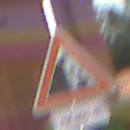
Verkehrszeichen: SteinschlagLinks
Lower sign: LaengeEinerStrecke5
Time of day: MorningAfternoon
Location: Outdoor (Special)
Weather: PartlyCloudy
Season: NotSpecified
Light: Natural